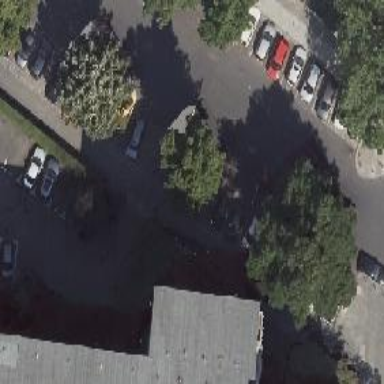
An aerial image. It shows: Sidewalk.